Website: apple
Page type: address-validator
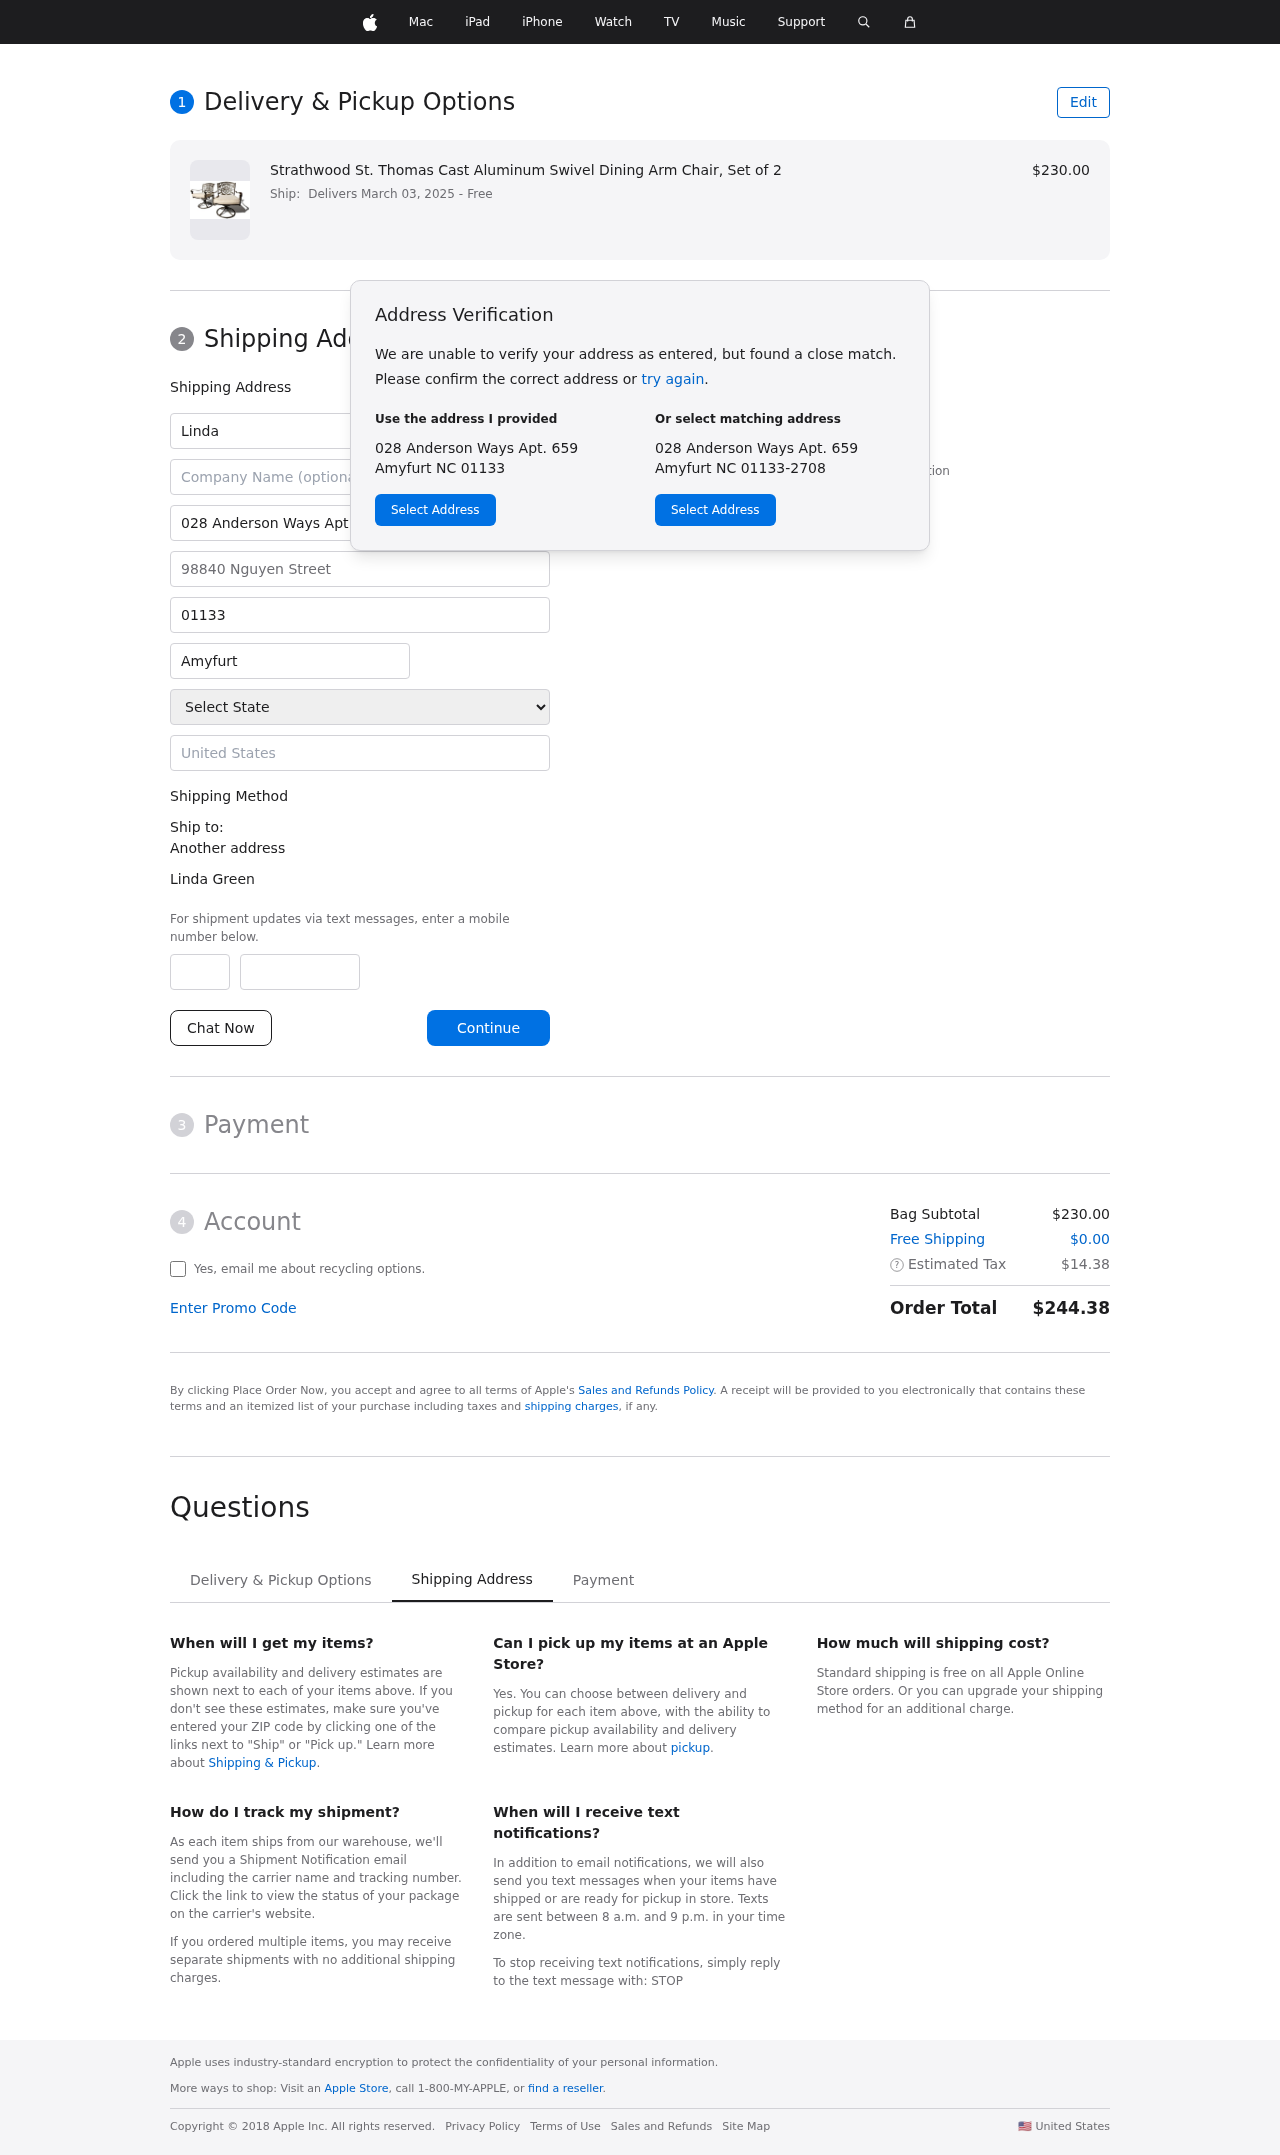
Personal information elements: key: PII_CITY
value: Amyfurt
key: PII_COUNTRY
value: United States
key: PII_FIRSTNAME
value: Linda
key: PII_FULLNAME
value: Linda Green
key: PII_LASTNAME
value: Green
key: PII_PHONE_AREA
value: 622
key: PII_PHONE_SUFFIX
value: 6405
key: PII_POSTCODE
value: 01133
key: PII_STATE
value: North Carolina
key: PII_STREET
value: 028 Anderson Ways Apt. 659
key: PII_STREET2
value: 98840 Nguyen Street
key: PII_CITY_STATE_ZIP
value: Amyfurt NC 01133
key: PII_STATE_ABBR
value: NC
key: PII_POSTCODE_FULL
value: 01133
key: PII_POSTCODE_NUMERIC
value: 1133
Product elements: key: PRODUCT1_NAME
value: Strathwood St. Thomas Cast Aluminum Swivel Dining Arm Chair, Set of 2
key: PRODUCT1_PRICE
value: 230
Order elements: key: ORDER_DELIVERY_DATE
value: Delivers March 03, 2025
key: ORDER_SUBTOTAL
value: $230.00
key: ORDER_SHIPPING_COST
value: $0.00
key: ORDER_TAX
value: $14.38
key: ORDER_TOTAL
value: $244.38